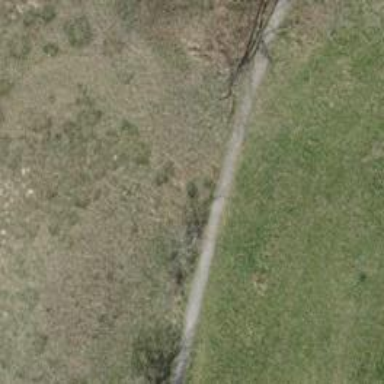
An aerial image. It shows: Well-maintained compacted path with excellent trail visibility.